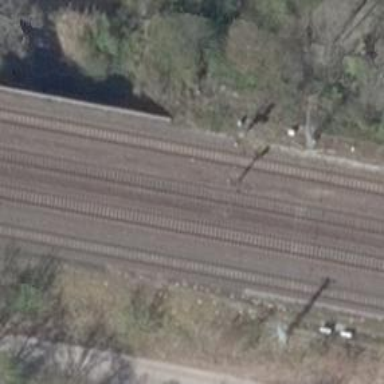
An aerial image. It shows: Rail on embankment with electrified contact lines.